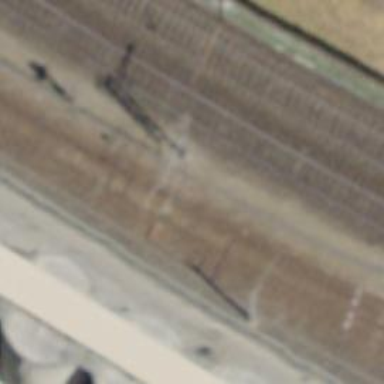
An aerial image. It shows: Railway switch.